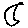
Label: moon